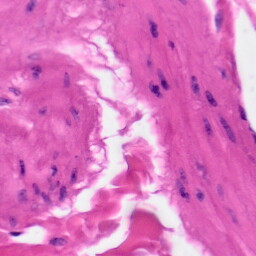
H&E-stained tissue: Skin